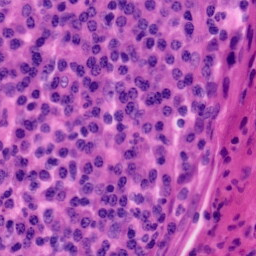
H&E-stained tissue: Tonsil